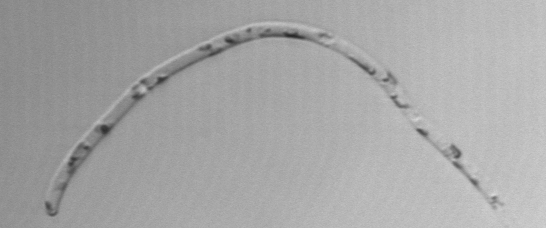
Label: Eucampia_morphytype1